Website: crate-barrel
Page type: customer-info-address
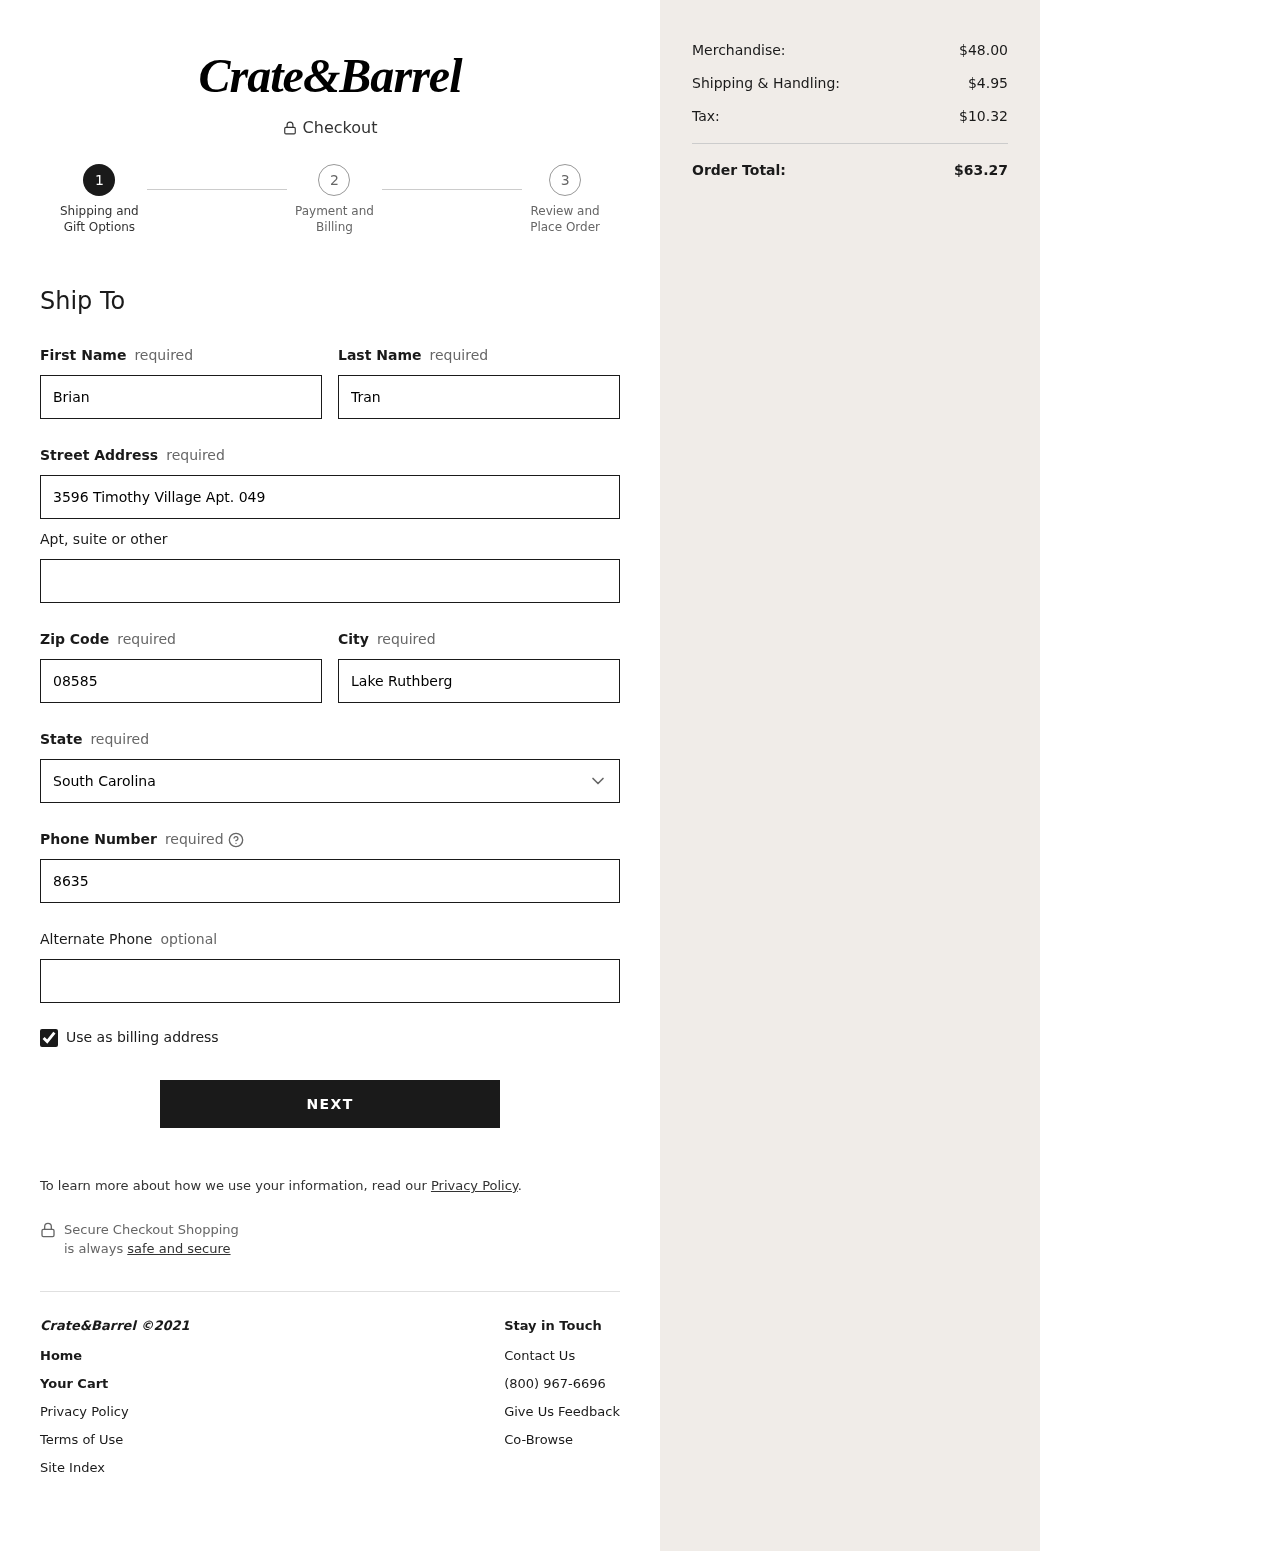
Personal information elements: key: PII_STATE
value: South Carolina
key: PII_FIRSTNAME
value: Brian
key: PII_LASTNAME
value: Tran
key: PII_STREET
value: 3596 Timothy Village Apt. 049
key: PII_POSTCODE
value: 08585
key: PII_CITY
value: Lake Ruthberg
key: PII_PHONE
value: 8635473939
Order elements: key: ORDER_SUBTOTAL
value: $48.00
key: ORDER_SHIPPING_COST
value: $4.95
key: ORDER_TAX
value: $10.32
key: ORDER_TOTAL
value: $63.27